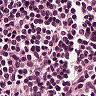
Metastatic tissue present: no